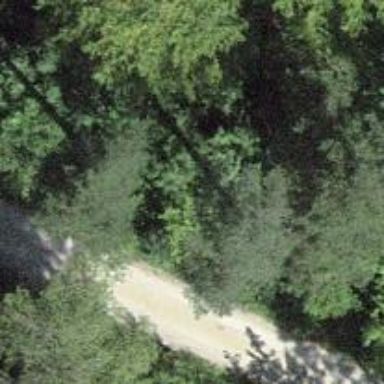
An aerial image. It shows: Unclassified road with fine gravel surface.